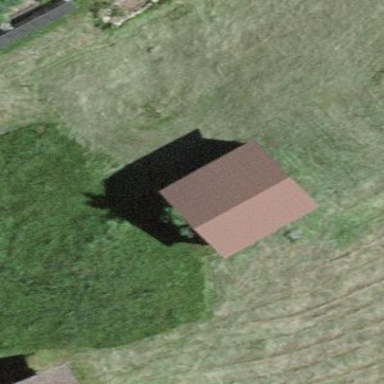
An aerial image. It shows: Barn with skillion roof tiles.